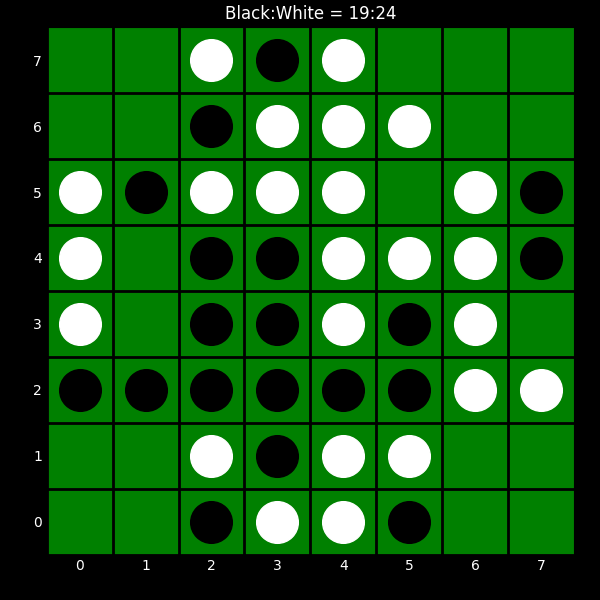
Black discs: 19
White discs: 24